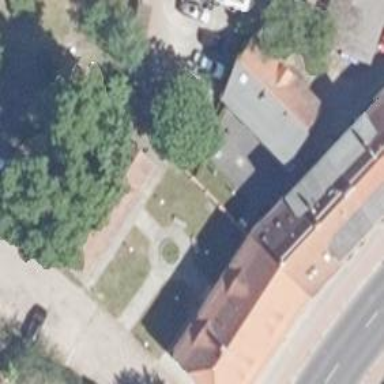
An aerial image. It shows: School building.